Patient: sex M, age 55
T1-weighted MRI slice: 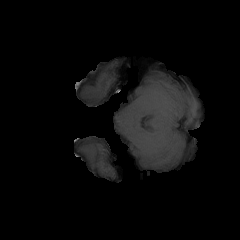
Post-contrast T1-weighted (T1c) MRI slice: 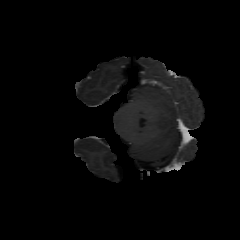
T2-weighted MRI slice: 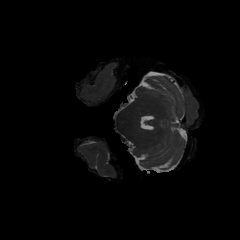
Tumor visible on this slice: no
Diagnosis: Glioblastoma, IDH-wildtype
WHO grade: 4